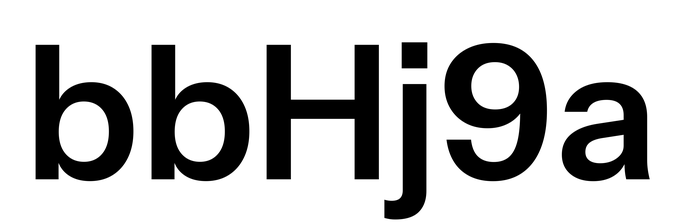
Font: InstrumentSans_SemiBold